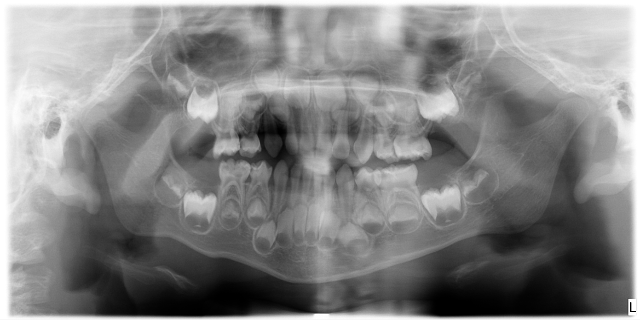
child